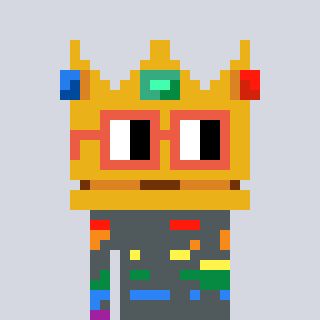
a pixel art character with square orange glasses, a crown-shaped head and a grayscale-colored body on a cool background